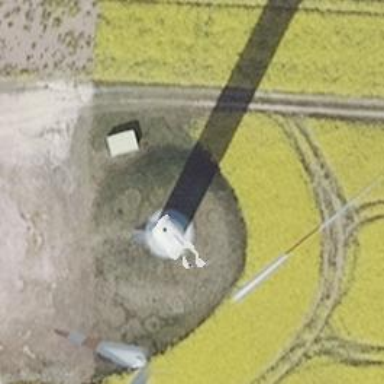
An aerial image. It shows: Wind generator powered by horizontal axis wind turbine.